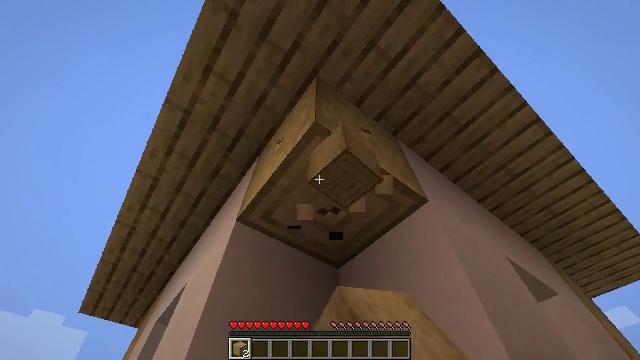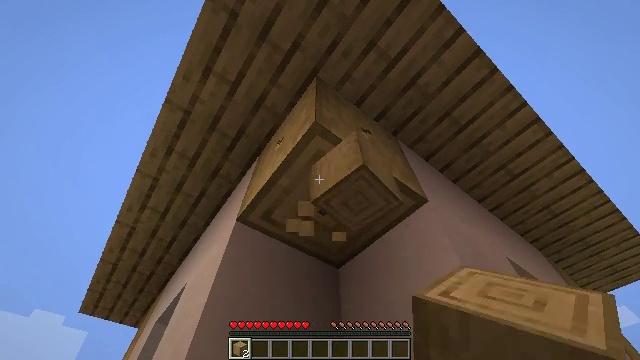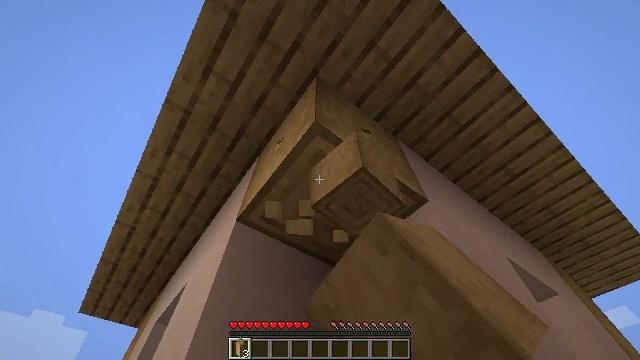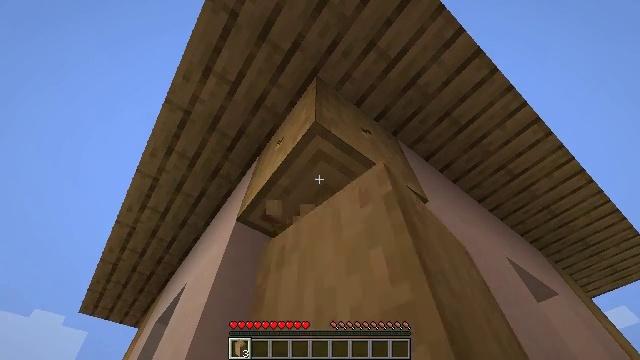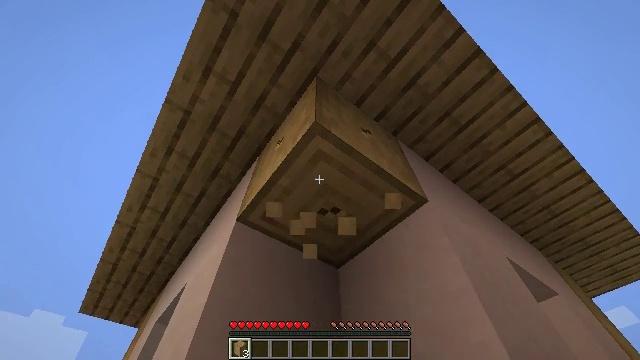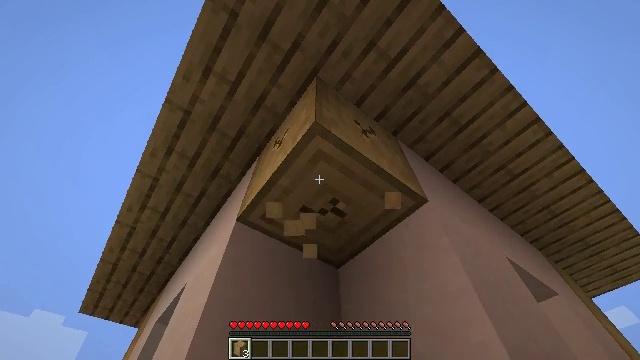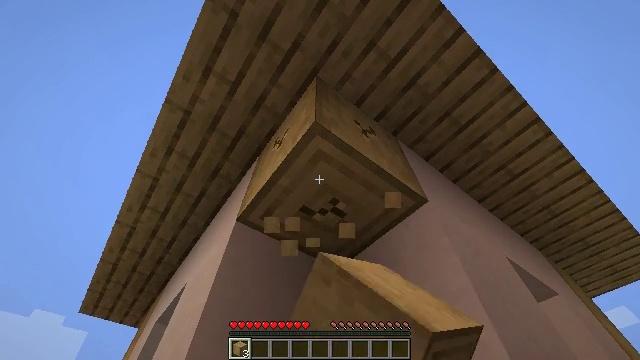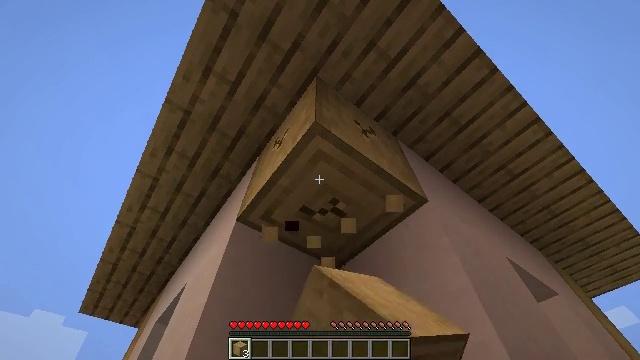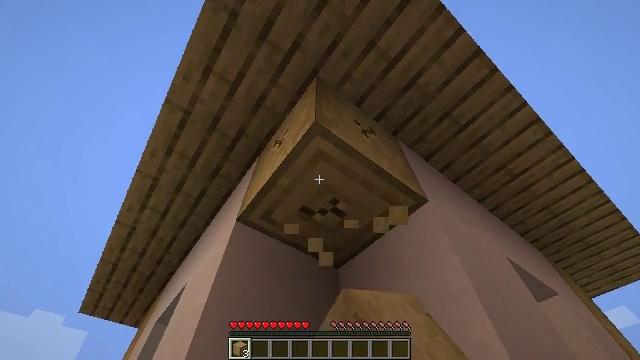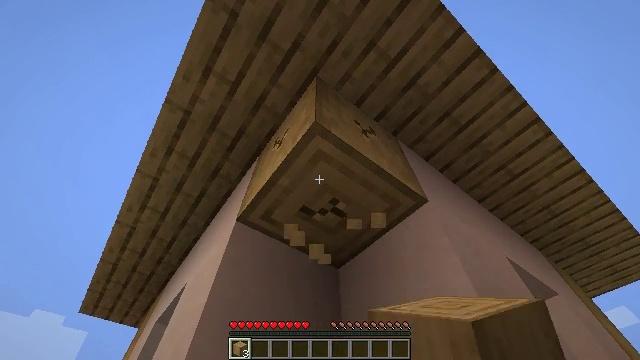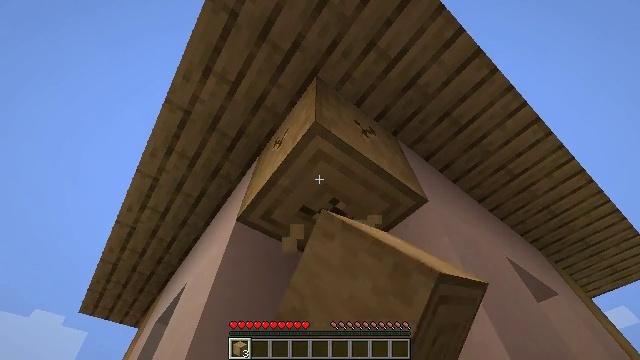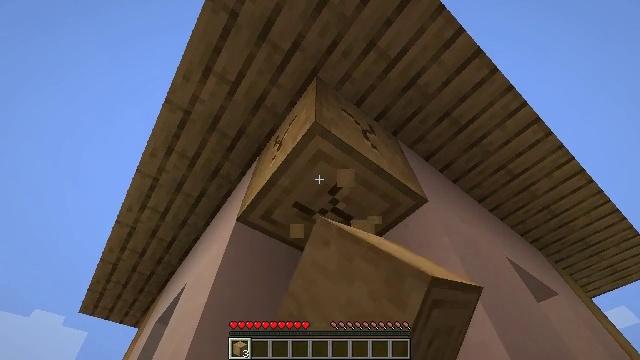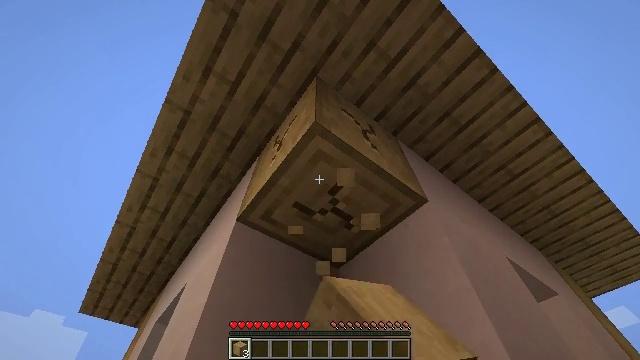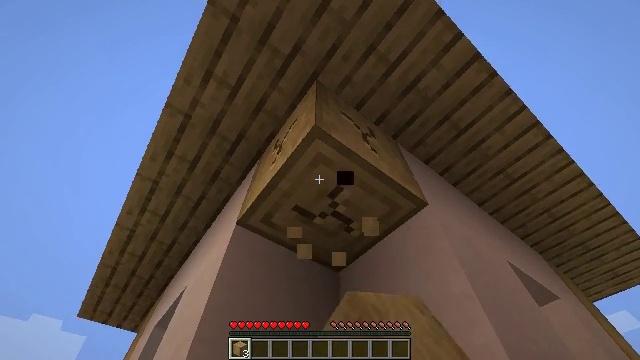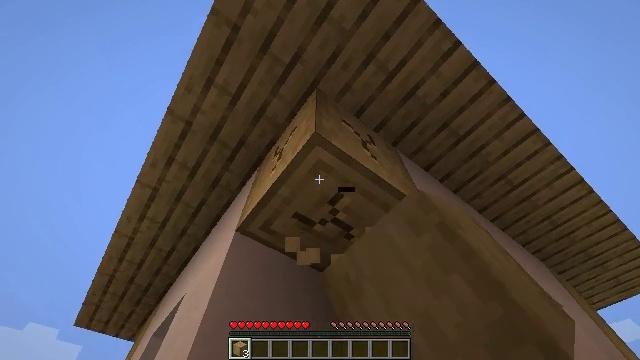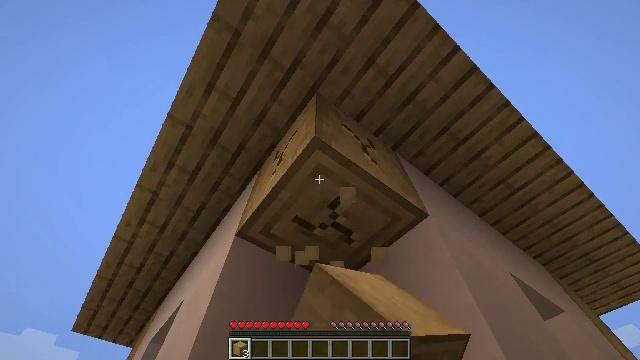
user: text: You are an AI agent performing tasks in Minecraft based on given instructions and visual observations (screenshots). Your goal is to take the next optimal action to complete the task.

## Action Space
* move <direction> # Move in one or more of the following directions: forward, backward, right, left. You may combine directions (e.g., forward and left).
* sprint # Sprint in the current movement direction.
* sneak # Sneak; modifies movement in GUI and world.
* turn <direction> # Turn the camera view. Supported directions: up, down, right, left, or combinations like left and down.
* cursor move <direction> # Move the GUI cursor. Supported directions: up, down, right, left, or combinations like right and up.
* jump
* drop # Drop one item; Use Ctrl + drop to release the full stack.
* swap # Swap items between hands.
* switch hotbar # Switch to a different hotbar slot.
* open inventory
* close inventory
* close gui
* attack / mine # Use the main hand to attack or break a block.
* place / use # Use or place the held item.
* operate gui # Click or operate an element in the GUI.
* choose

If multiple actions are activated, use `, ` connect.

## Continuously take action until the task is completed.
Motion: motion action
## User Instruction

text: Chop down the stripped oak log.
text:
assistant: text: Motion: attack / mine
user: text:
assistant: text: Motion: attack / mine
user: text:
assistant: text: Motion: attack / mine
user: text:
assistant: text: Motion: attack / mine
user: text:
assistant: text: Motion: attack / mine
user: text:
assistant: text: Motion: attack / mine
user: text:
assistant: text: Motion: attack / mine
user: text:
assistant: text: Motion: attack / mine
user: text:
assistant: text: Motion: attack / mine
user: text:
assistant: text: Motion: attack / mine
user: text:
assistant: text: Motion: attack / mine
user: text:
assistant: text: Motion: attack / mine
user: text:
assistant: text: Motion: attack / mine
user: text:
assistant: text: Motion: turn up, attack / mine
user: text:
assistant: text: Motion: attack / mine
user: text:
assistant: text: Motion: attack / mine
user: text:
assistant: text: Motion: attack / mine
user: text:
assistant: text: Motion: attack / mine
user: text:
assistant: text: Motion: attack / mine
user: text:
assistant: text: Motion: move forward, attack / mine
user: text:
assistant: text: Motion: attack / mine
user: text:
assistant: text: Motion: turn up, attack / mine
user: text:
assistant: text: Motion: turn up, attack / mine
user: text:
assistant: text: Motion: turn up, attack / mine
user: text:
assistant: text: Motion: attack / mine
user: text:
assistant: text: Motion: attack / mine
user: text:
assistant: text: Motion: attack / mine
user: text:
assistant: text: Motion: attack / mine
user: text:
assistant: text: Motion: attack / mine
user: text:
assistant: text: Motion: attack / mine